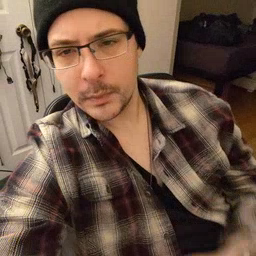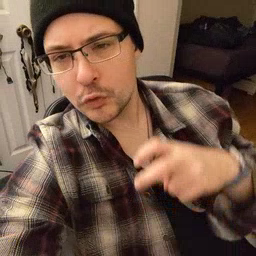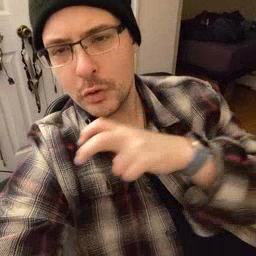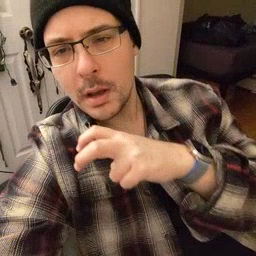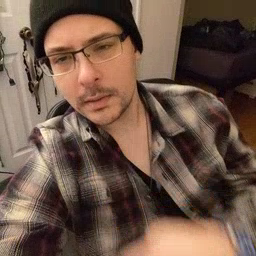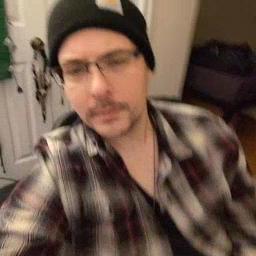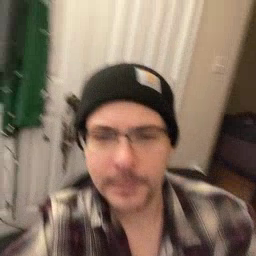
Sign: ride